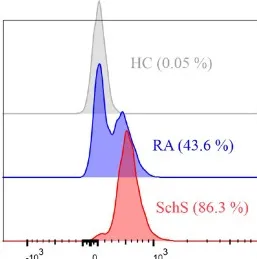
Analysis of the phosphorylation of IRAK-4 and STAT-3 in B cells and Monocytes. (A,B) IRAK-4 in B cells.
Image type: pathology (immunostaining)